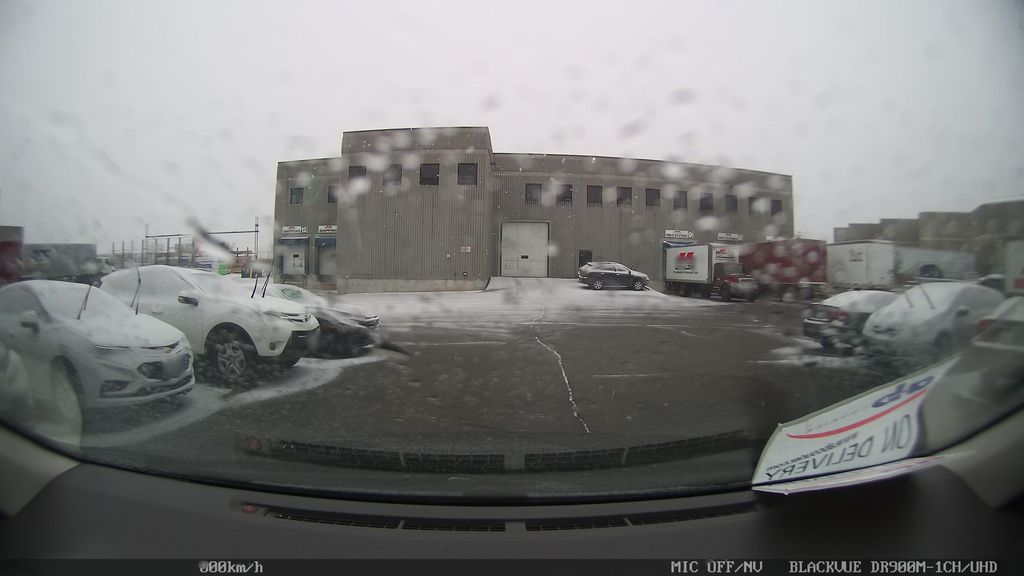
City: toronto